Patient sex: M
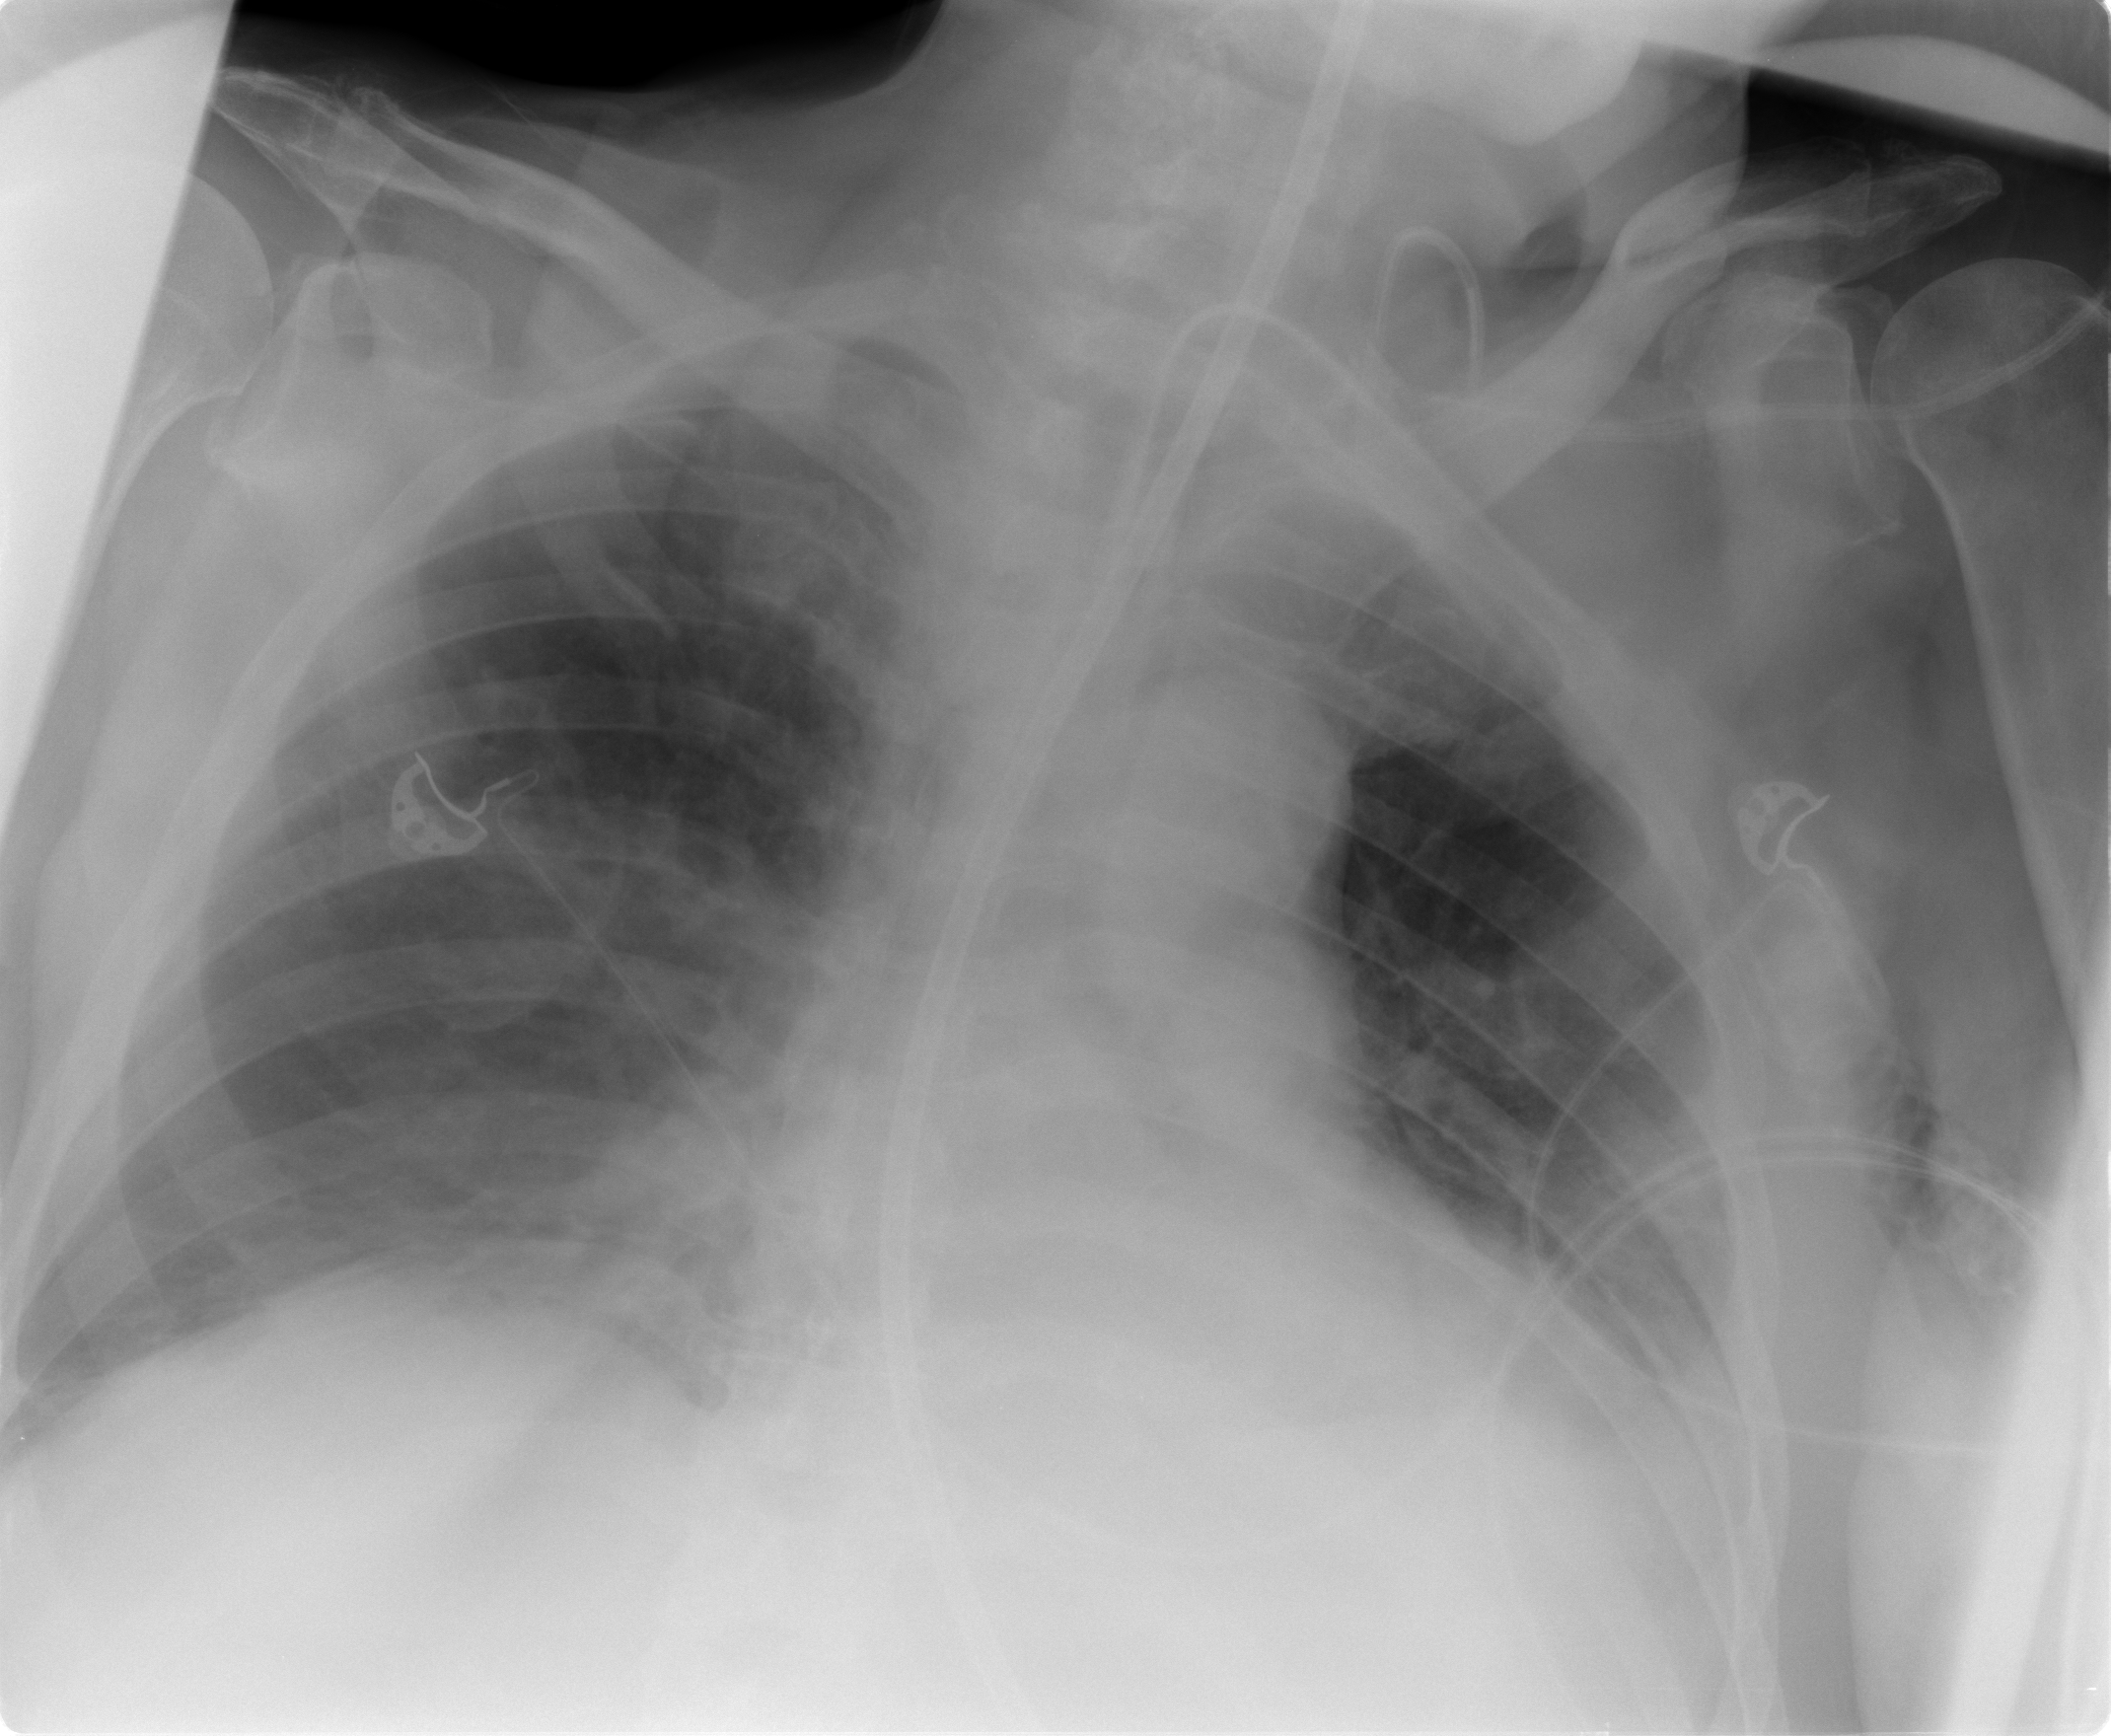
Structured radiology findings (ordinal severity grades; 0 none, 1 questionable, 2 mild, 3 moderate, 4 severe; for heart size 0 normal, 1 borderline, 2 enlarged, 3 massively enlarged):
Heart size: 1
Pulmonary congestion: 0
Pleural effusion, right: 1
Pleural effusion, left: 2
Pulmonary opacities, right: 1
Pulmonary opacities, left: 1
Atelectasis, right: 2
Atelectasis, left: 2